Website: macys
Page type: gifting
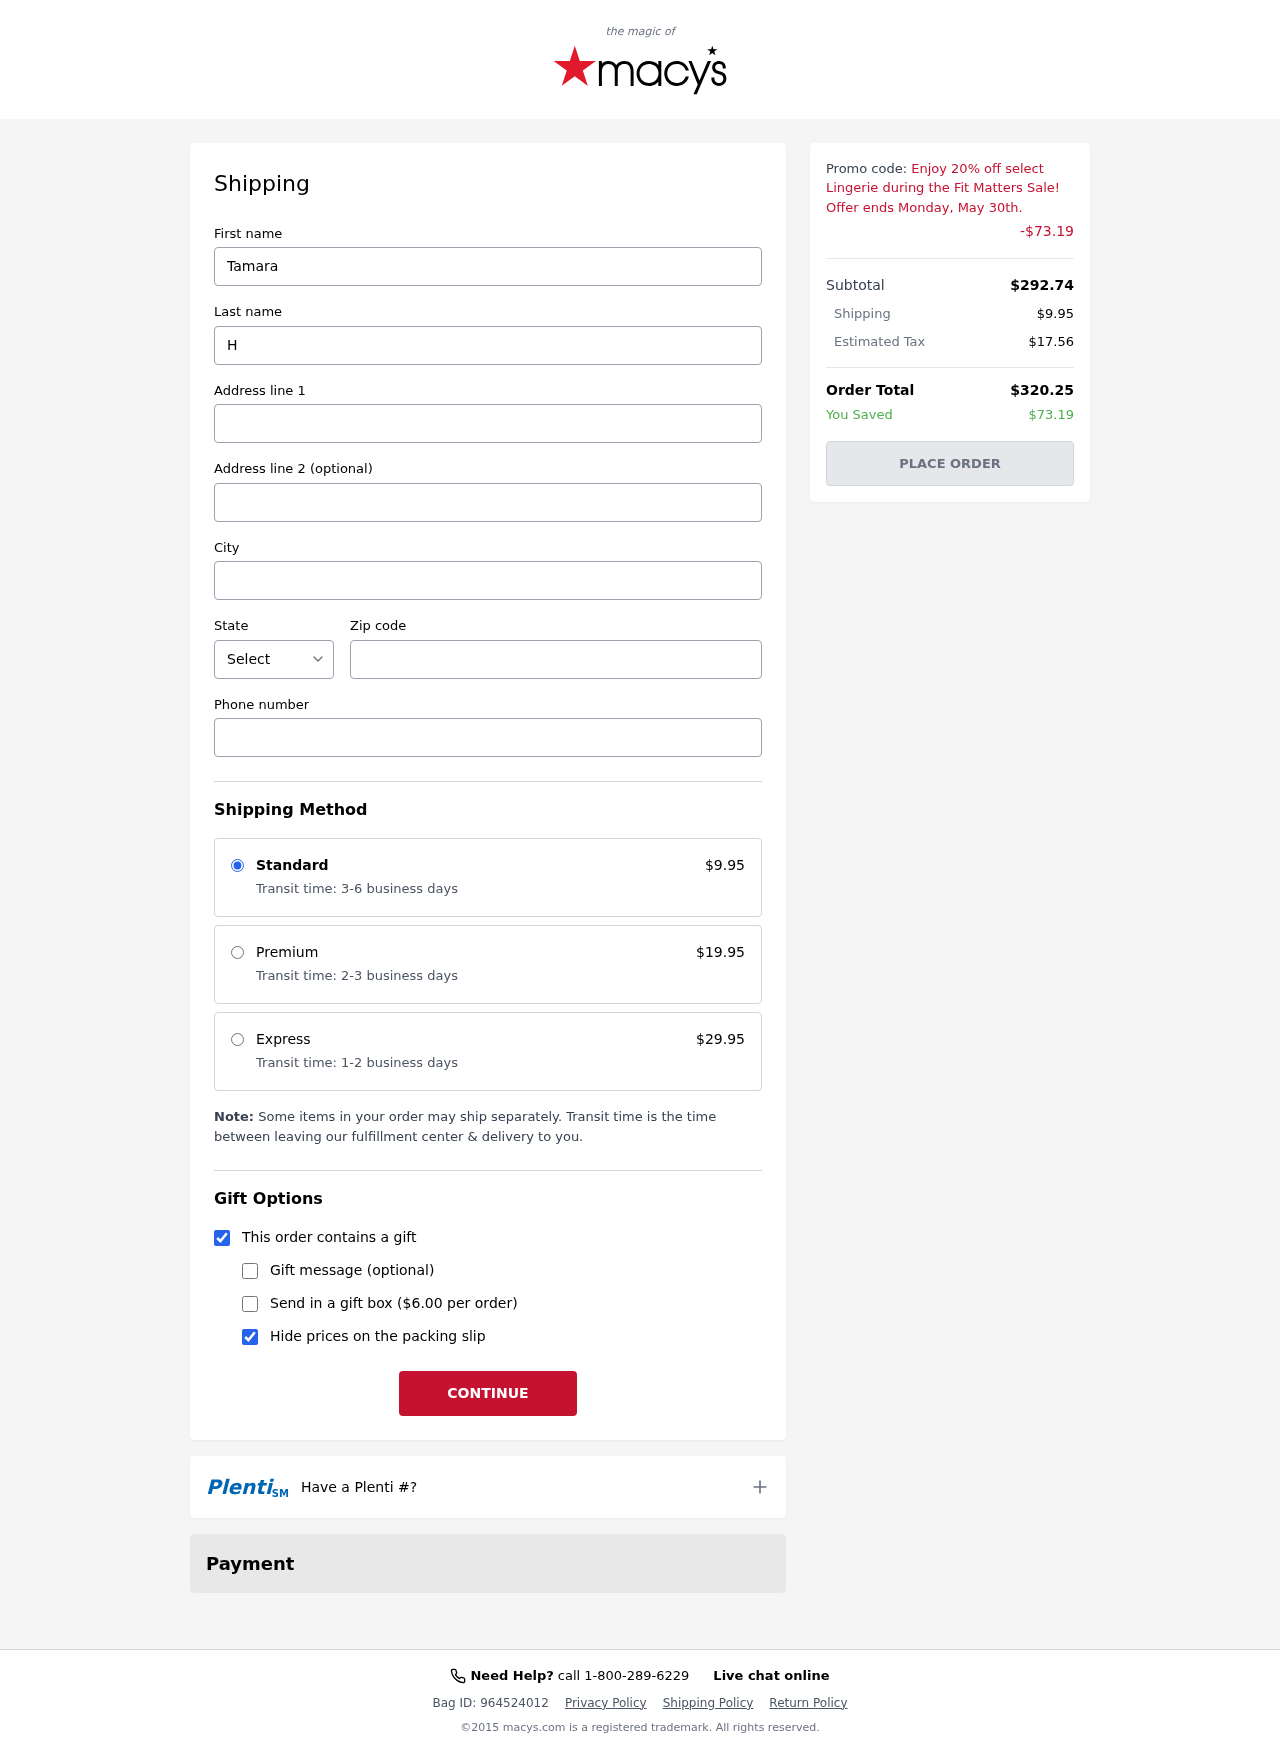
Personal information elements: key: PII_CITY
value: Eileenborough
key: PII_FIRSTNAME
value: Tamara
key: PII_LASTNAME
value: Howell
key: PII_PHONE
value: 7243110546
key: PII_POSTCODE
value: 46831
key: PII_STATE_ABBR
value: MO
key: PII_STREET
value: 13046 Moreno Villages Apt. 305
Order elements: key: ORDER_SHIPPING_COST
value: $9.95
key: ORDER_DISCOUNT
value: -$73.19
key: ORDER_SUBTOTAL
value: $292.74
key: ORDER_TAX
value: $17.56
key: ORDER_TOTAL
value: $320.25
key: ORDER_SAVINGS
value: $73.19